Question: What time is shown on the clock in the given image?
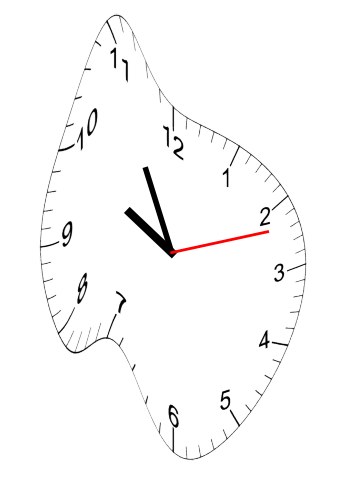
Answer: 09:55:12